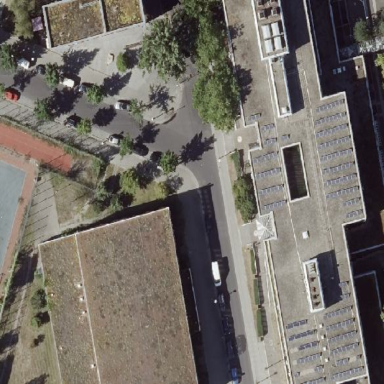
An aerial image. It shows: College building with flat roof.